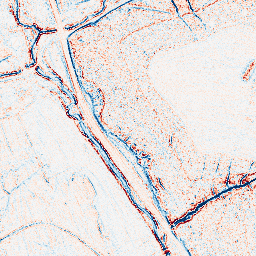
Category: edge_preserving
Decomposition family: bilateral
Decomposition parameters: d: 5
sigma_color: 100
sigma_space: 75
Upsampling method: sinc_hamming
Upsampling parameters: scale: 2
kernel_size: 8
Upsampling scale: 2